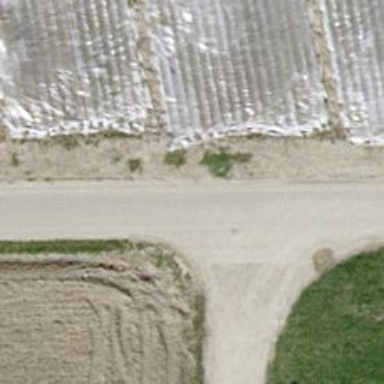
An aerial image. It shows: Unclassified road with smooth asphalt surface. The road has high-quality grade 1 tracktype.